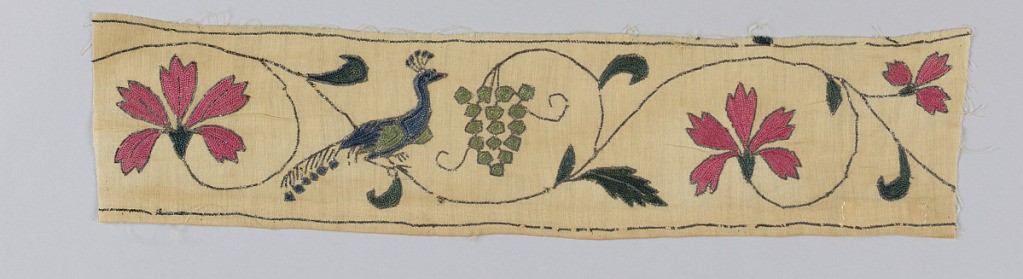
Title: Fragment
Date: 18th century
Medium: silk, metallic thread on cotton Technique: chain stitch embroidery
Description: Fragment of a border with a peacock in a scrolling vine and flower motif. Single cluster of green berries or grapes.